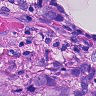
Metastatic tissue present: no